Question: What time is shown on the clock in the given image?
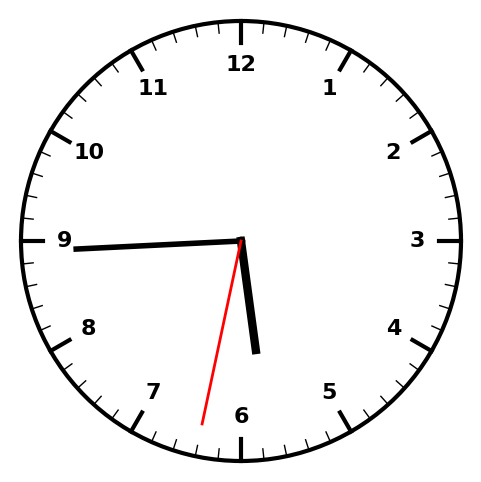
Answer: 05:44:32